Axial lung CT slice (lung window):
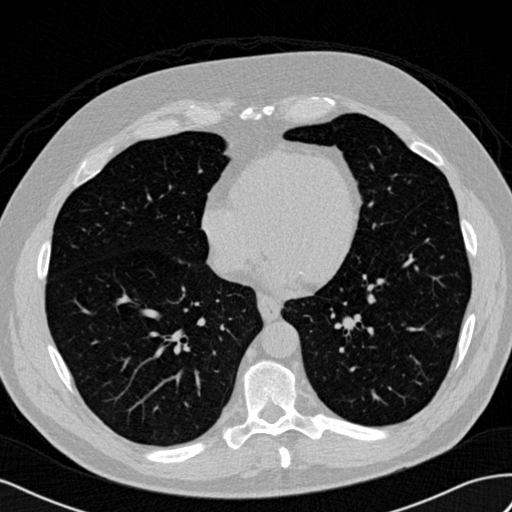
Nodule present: no